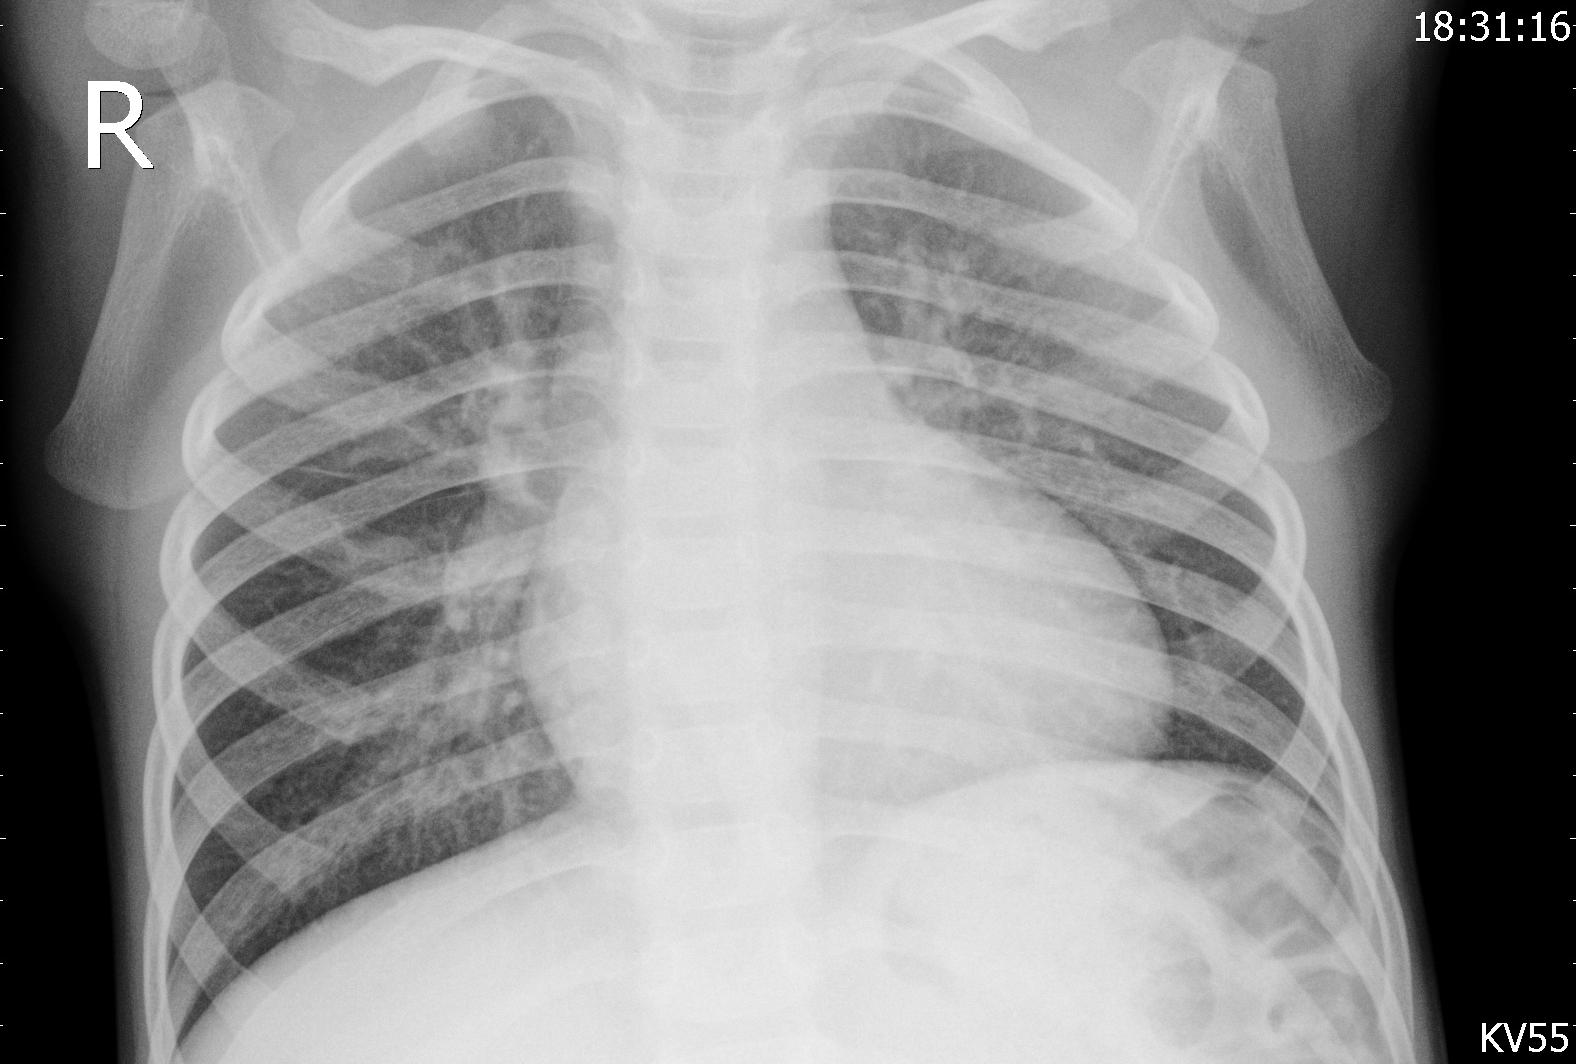
Diagnosis: PNEUMONIA